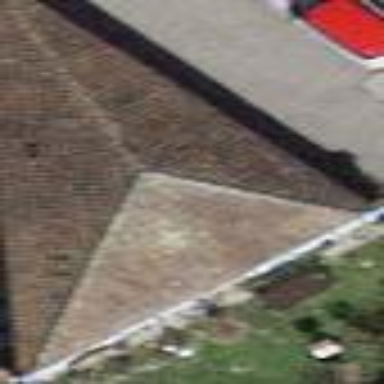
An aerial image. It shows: Retail building with pyramidal roof design.